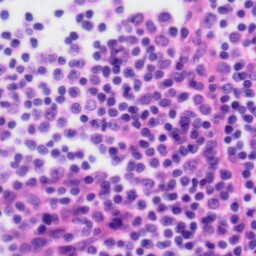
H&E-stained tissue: Tonsil